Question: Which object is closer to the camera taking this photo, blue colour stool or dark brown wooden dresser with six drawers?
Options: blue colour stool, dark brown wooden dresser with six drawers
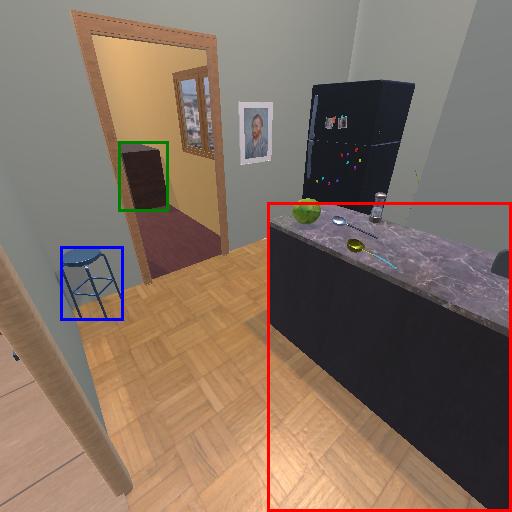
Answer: blue colour stool